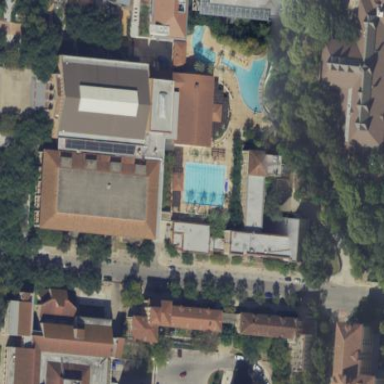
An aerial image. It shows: Dormitory building.